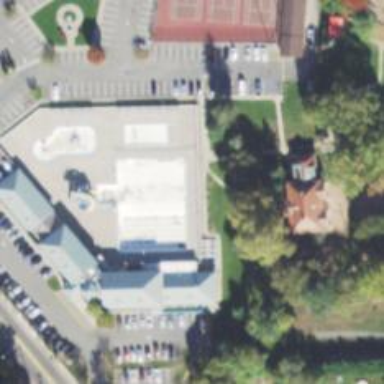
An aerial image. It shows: Sports centre specializing in swimming activities located in leisure land area.